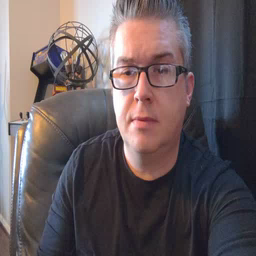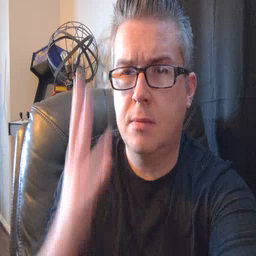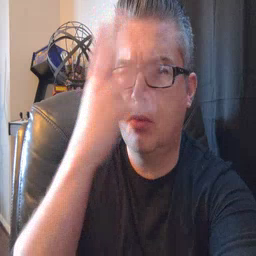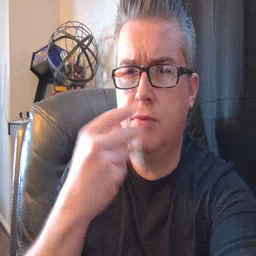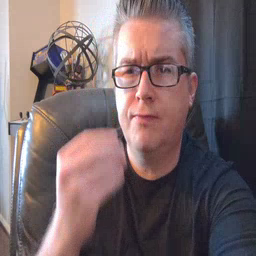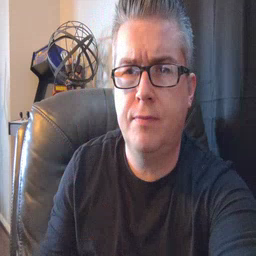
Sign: pretty